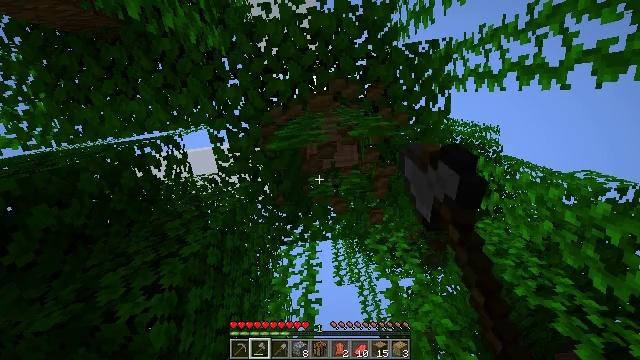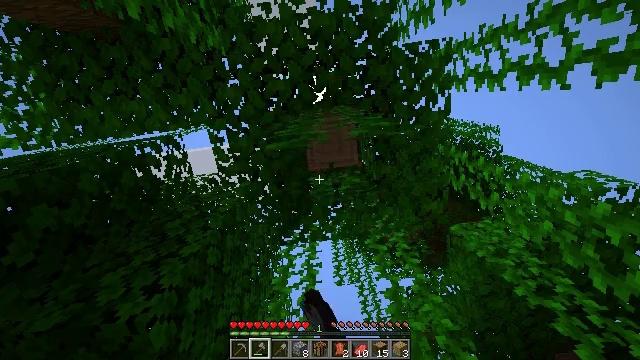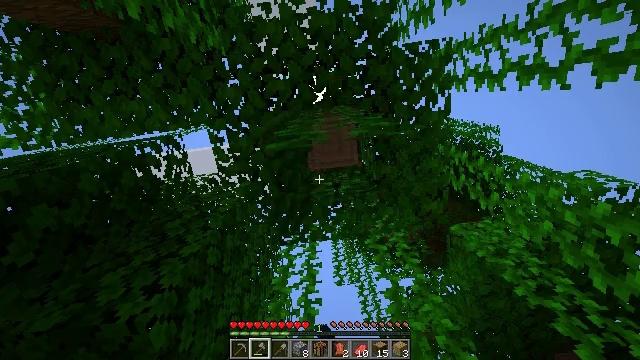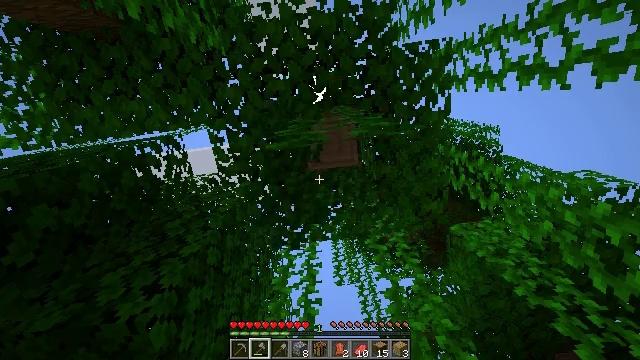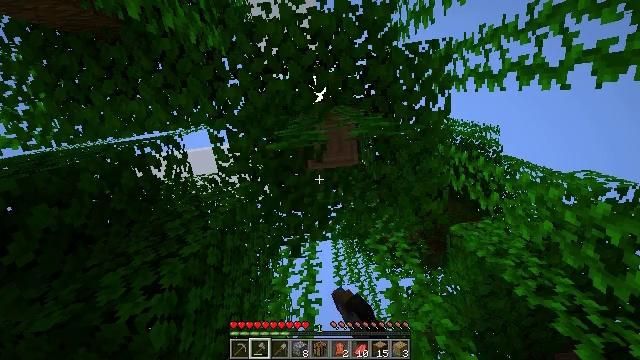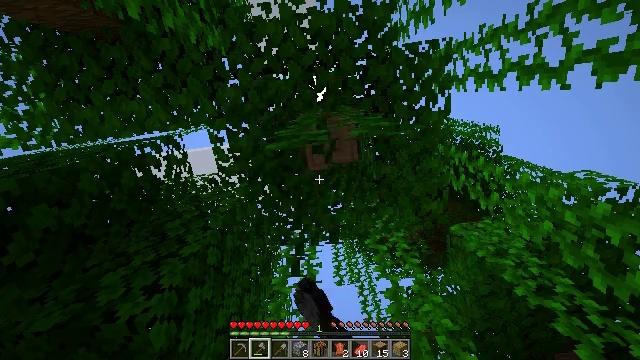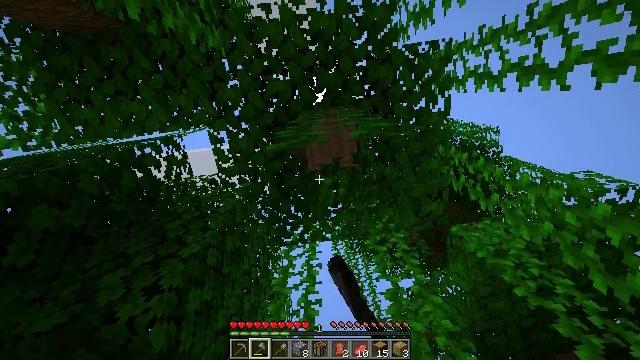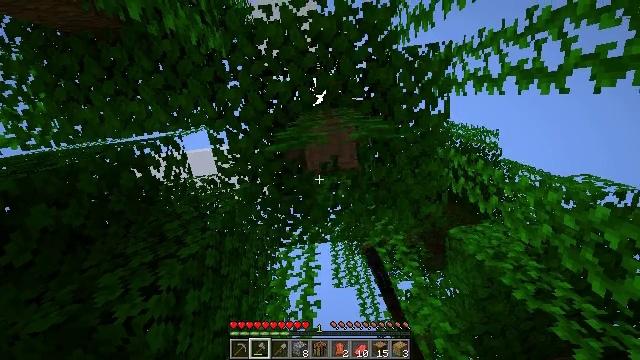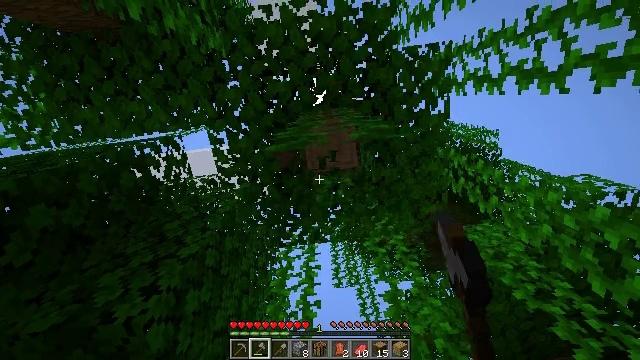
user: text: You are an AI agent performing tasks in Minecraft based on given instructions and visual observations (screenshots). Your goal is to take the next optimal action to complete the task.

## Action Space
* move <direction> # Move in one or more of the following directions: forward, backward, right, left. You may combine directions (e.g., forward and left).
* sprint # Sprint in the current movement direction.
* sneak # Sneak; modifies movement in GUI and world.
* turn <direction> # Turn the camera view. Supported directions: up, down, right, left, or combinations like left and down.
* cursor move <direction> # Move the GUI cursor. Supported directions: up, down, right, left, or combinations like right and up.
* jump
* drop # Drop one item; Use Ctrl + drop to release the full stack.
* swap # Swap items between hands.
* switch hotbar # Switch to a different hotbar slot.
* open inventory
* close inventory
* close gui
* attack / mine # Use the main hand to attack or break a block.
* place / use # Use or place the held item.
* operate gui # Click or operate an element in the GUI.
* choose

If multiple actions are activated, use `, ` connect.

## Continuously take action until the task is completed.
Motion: motion action
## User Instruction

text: Retrieve vines from walls or cliffs.
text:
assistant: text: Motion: attack / mine
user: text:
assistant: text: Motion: attack / mine
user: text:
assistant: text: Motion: attack / mine
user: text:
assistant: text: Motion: attack / mine
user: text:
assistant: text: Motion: attack / mine
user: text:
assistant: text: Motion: attack / mine
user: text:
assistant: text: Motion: no_op
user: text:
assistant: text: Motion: no_op
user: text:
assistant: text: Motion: no_op